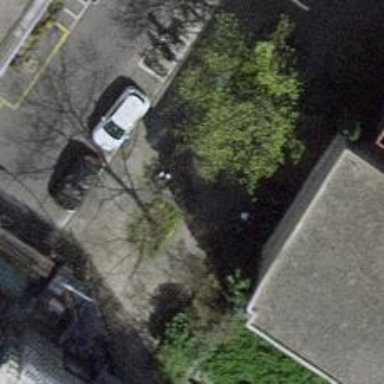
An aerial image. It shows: Bicycle parking area with stands.